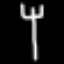
Label: fork